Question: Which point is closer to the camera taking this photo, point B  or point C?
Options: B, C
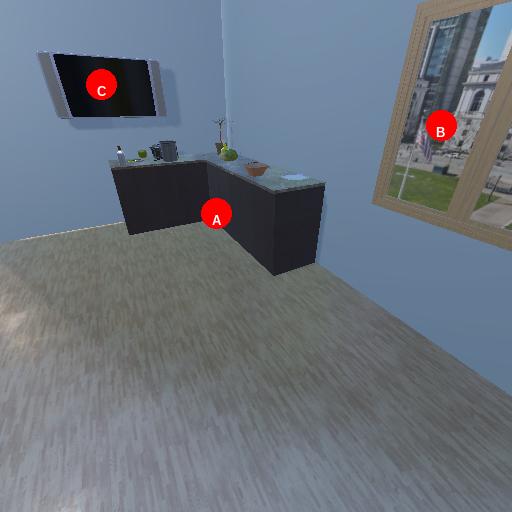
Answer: B